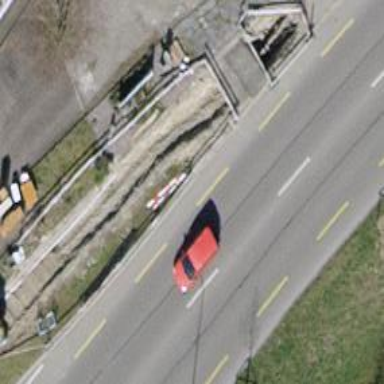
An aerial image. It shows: Primary highway with asphalt surface and designated lane for cyclists.